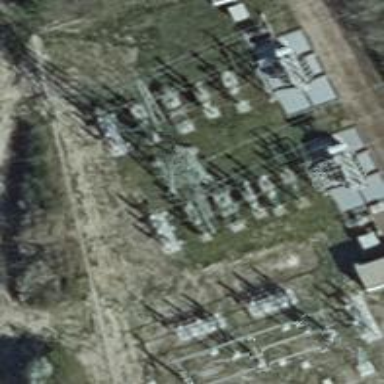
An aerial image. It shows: Power line with three cables.